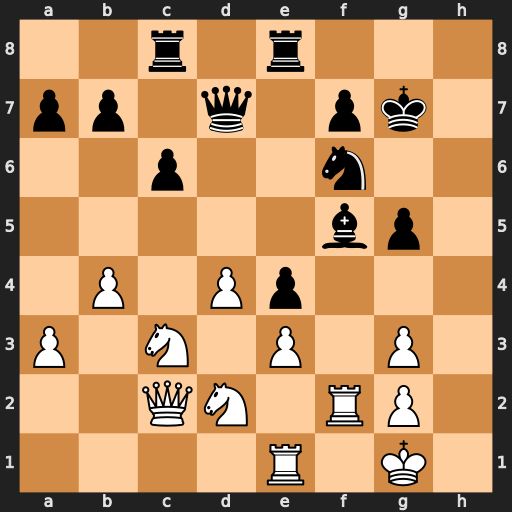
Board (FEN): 2r1r3/pp1q1pk1/2p2n2/5bp1/1P1Pp3/P1N1P1P1/2QN1RP1/4R1K1
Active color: w
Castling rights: -
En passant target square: -
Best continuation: Ref1 Bg6 Rxf6